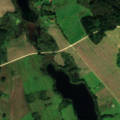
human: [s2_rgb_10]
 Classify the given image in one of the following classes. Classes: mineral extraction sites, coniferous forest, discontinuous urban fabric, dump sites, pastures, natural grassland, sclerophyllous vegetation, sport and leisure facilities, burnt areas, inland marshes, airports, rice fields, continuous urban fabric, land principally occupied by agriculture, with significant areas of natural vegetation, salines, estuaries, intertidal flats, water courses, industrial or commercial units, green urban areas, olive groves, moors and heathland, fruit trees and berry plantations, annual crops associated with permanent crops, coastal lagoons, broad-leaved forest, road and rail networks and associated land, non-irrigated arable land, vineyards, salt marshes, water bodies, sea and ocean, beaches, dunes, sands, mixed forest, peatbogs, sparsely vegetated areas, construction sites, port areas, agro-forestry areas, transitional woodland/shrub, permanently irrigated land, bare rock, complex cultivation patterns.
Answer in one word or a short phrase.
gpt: non-irrigated arable land, complex cultivation patterns, land principally occupied by agriculture, with significant areas of natural vegetation, broad-leaved forest, water bodies